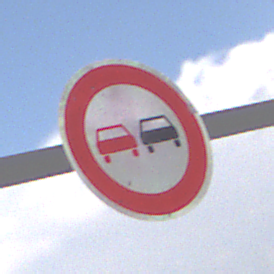
Verkehrszeichen: Ueberholverbot
Umgebung: Outdoor, Nature
Tageszeit: MorningAfternoon
Wetter: PartlyCloudy
Licht: Natural
Jahreszeit: NotSpecified
Kontrast: HighContrast